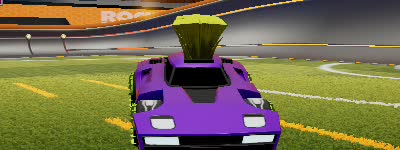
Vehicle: breakout